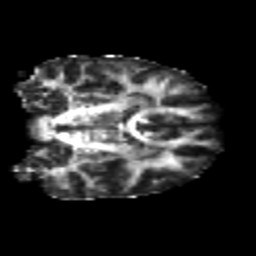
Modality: FA
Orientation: coronal
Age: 25
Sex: female
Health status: healthy
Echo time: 0.074 s